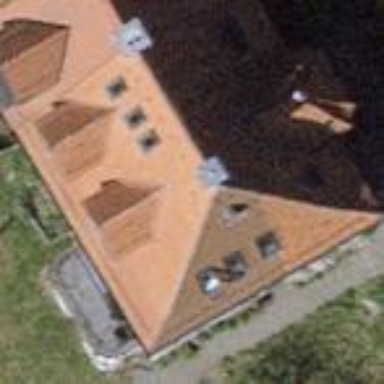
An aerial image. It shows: Building with pyramidal roof shape.